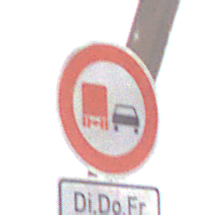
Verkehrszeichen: UeberholverbotKraftfahrzeuge
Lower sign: ZeitangabenMitBeschraenkungAufWochentage3
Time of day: MorningAfternoon
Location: Roofed (Urban)
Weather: PartlyCloudy
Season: NotSpecified
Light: Natural